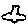
Label: bird